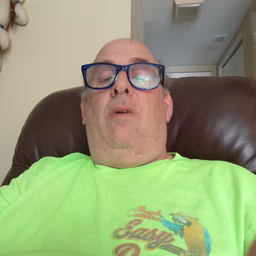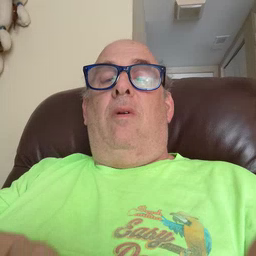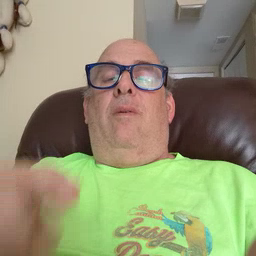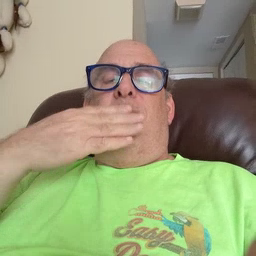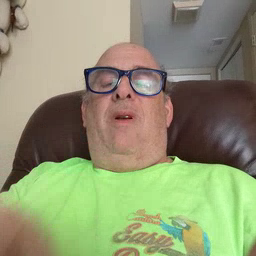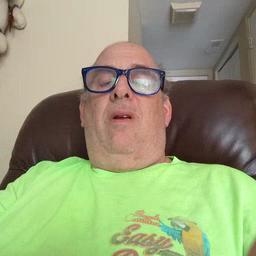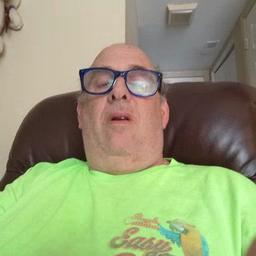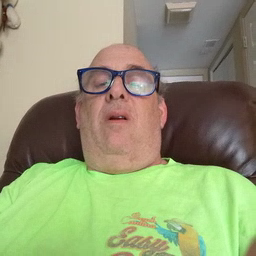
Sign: bad